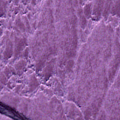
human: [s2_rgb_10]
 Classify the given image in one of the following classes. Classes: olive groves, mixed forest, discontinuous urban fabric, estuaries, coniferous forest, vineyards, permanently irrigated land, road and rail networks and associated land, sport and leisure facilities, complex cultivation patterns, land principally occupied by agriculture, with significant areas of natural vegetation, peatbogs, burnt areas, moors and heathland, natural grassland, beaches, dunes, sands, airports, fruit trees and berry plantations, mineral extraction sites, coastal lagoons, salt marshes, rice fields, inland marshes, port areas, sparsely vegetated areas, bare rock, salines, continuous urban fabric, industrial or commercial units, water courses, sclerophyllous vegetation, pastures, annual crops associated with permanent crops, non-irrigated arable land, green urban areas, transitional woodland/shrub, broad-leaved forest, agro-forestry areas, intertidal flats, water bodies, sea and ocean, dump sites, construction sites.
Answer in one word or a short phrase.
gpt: sea and ocean